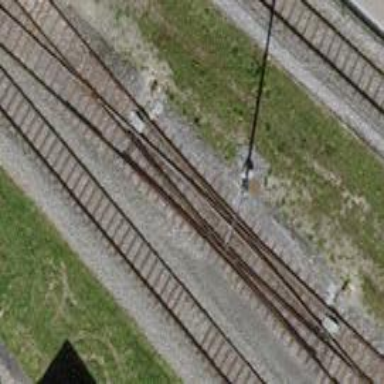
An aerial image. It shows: Railway switch.